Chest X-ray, AP view. Patient: 64 years old, sex F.
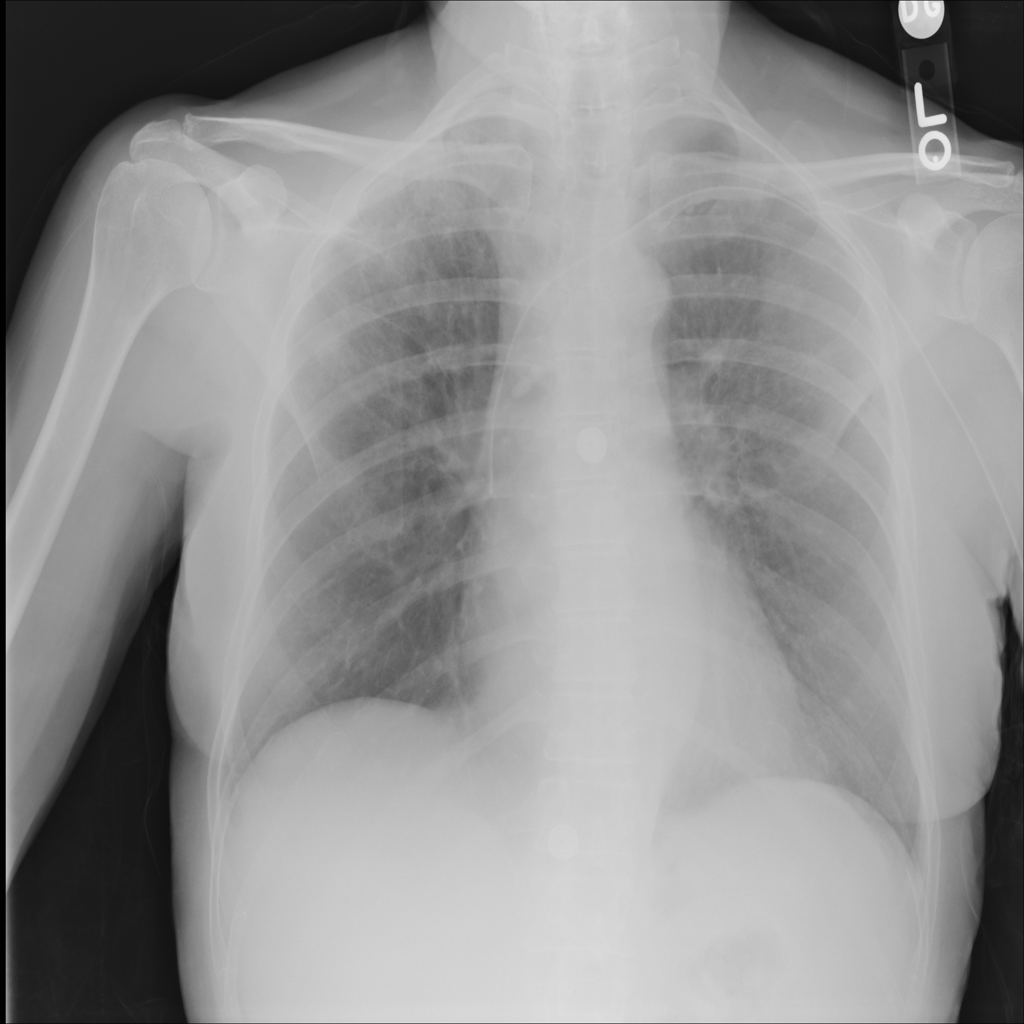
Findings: No Finding